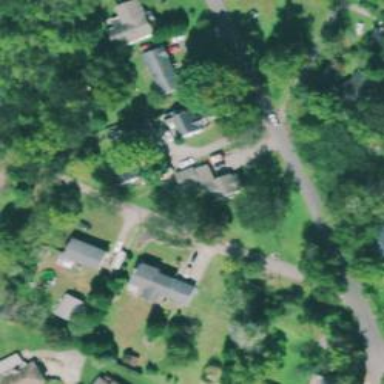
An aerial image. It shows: Driveway leading to service road.